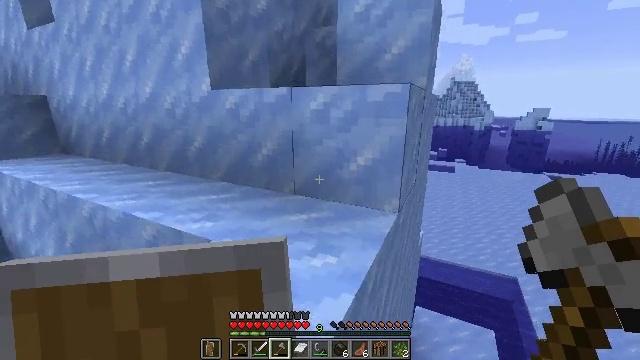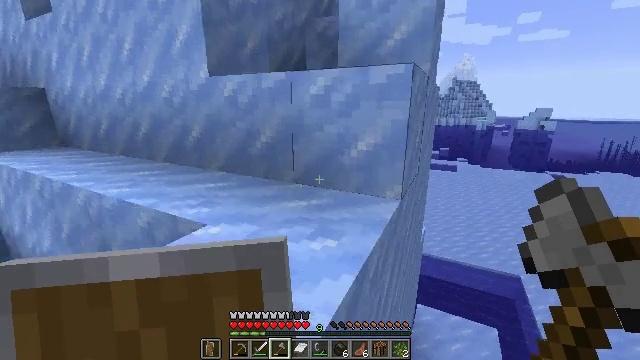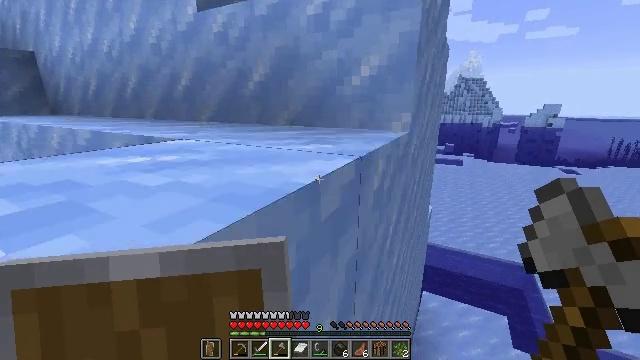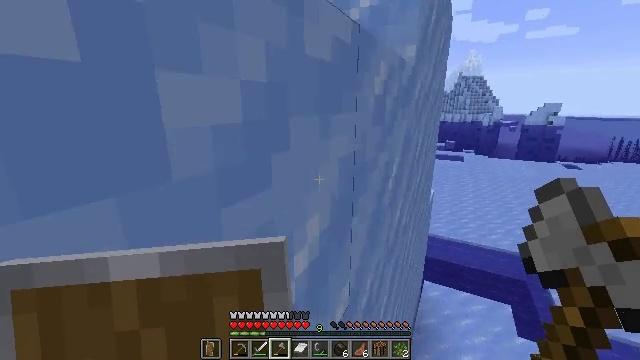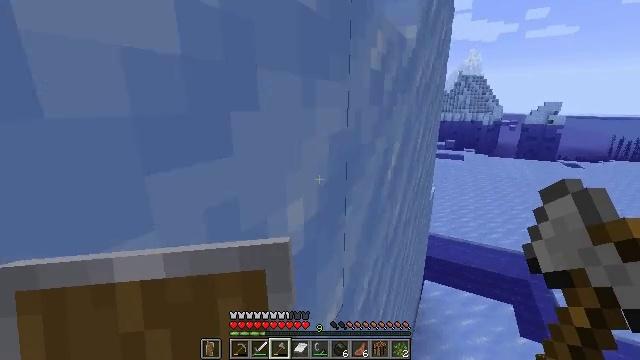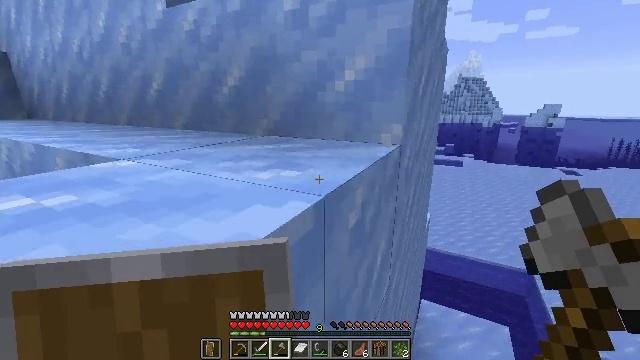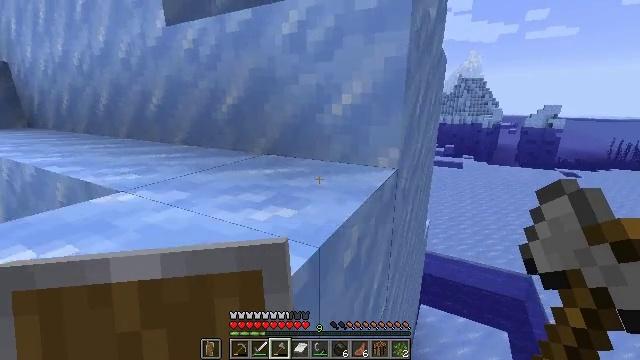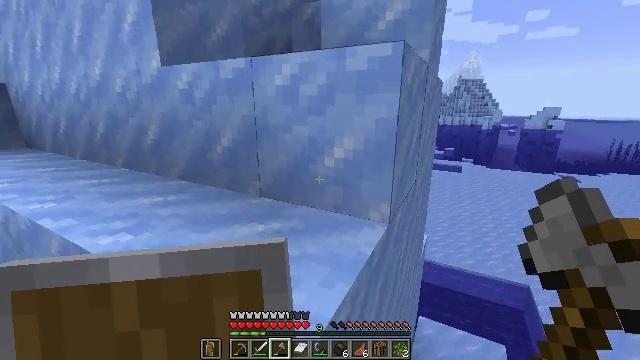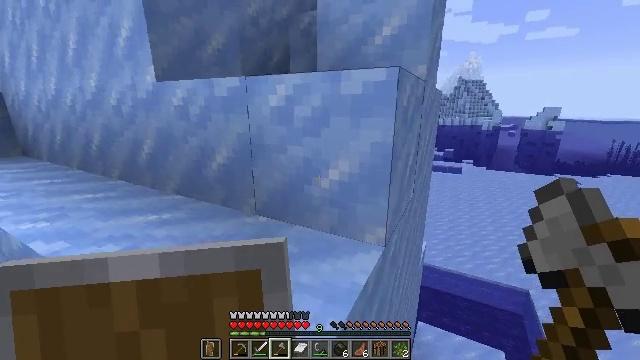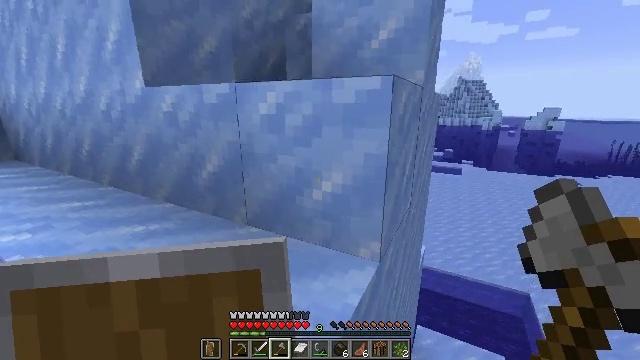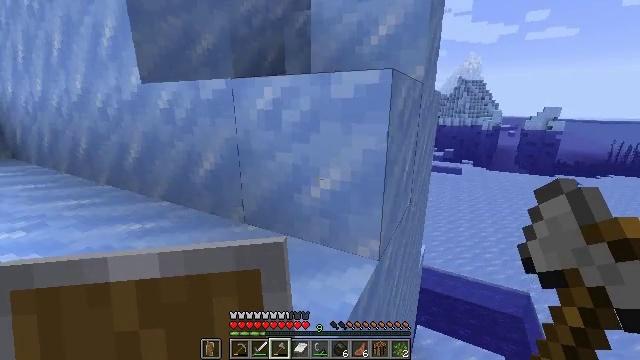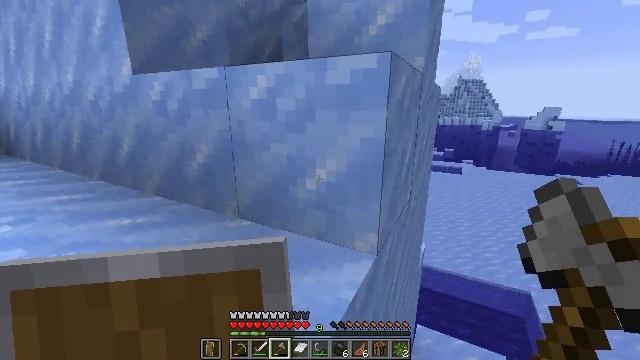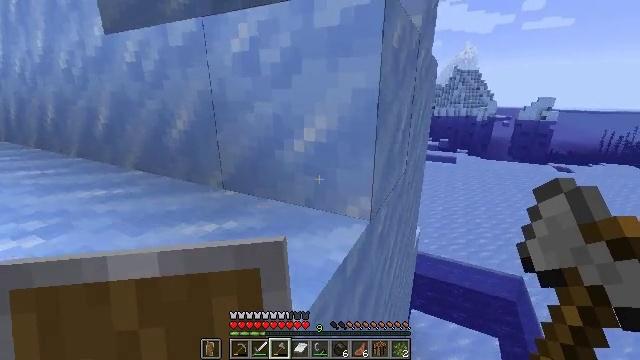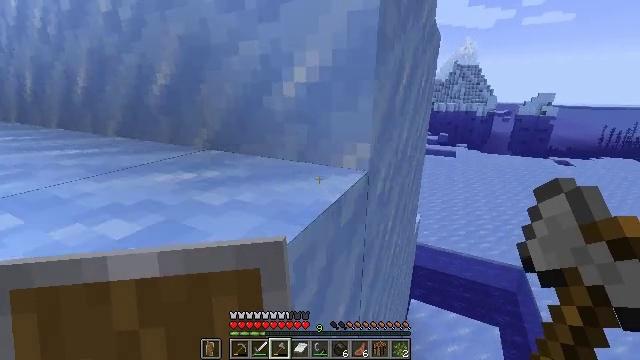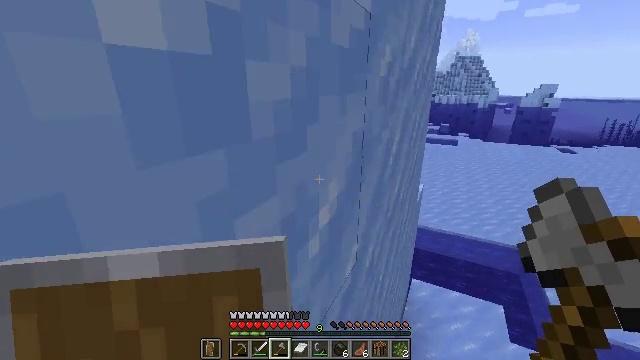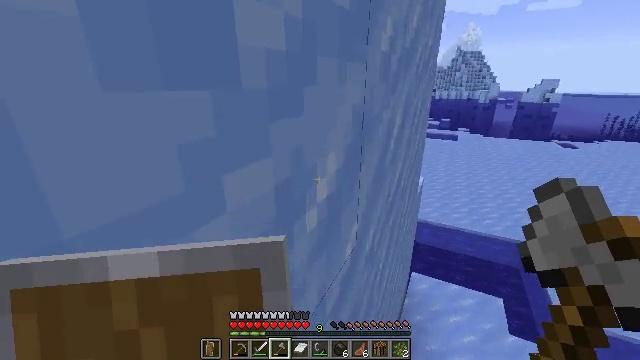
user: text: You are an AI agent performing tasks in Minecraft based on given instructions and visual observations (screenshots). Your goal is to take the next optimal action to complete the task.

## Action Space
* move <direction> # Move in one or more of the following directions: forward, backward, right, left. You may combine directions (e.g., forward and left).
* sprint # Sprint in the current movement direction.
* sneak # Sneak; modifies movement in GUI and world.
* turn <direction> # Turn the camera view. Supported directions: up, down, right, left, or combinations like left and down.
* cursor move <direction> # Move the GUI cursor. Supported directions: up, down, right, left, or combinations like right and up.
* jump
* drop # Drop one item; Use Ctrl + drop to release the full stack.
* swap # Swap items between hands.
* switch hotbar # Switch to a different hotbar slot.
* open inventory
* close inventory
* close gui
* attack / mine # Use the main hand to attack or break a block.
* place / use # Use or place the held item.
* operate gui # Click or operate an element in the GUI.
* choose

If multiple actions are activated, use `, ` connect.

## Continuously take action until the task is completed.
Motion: motion action
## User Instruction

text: Harvest packed ice from cold regions.
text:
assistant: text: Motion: move forward and move left
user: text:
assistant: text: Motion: move forward and move left
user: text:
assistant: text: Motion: move forward and move left, jump
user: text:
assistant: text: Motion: move forward and move left, jump
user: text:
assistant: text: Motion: move forward and move left, jump
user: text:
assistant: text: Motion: move forward and move left, jump
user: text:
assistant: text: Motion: move forward and move left
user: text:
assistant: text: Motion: move forward and move left
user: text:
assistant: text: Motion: move forward and move left, jump
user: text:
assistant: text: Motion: move forward and move left, jump
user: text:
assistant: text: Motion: move forward and move left, jump
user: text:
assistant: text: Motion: move forward and move left, turn right and down
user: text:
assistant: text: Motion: move forward and move left
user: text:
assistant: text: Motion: move forward and move left, turn down
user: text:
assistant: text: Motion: move forward and move left
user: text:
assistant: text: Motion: move forward and move left
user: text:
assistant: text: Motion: move forward and move left
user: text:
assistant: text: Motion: move forward and move left, turn right and down, jump
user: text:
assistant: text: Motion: move forward and move left, turn right and down, jump
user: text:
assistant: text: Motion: move forward and move left, turn right and down, jump
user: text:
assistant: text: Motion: move forward and move left, turn right, jump
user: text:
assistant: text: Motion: move forward and move left, turn right
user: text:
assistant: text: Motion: move forward and move left, turn right
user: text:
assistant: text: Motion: move forward and move left, turn right
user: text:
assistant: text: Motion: move forward and move left, turn right
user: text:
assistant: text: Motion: move forward and move left, turn right
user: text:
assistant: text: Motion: move forward and move left
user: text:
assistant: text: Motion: move forward and move left
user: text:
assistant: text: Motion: move forward
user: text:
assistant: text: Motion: move forward